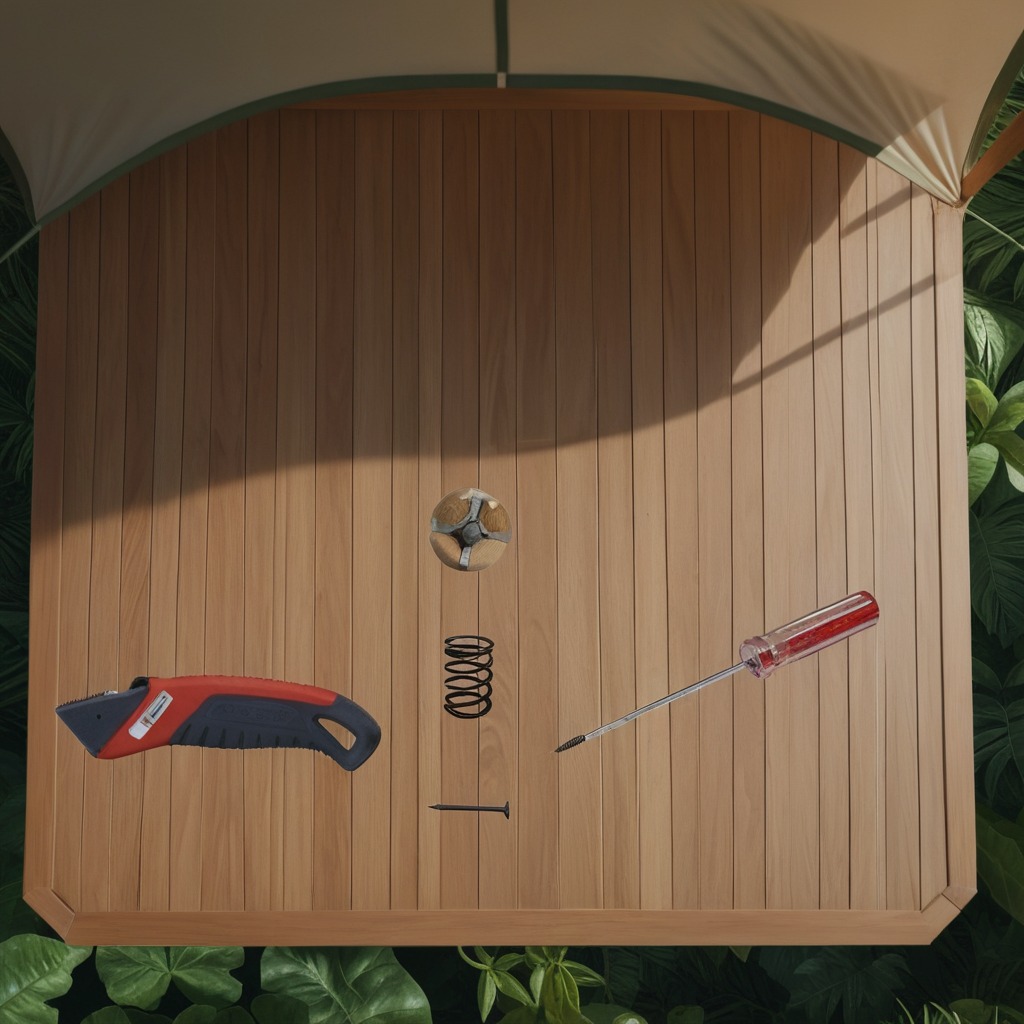
A utility knife, an iron nail, a coiled metal spring, and a screwdriver are lying on the wooden table.